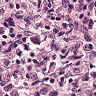
Metastatic tissue present: yes